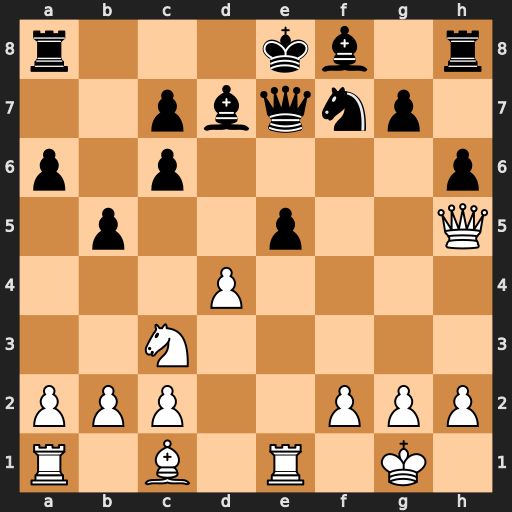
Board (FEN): r3kb1r/2pbqnp1/p1p4p/1p2p2Q/3P4/2N5/PPP2PPP/R1B1R1K1
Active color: w
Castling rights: kq
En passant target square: -
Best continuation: Rxe5 Be6 d5 cxd5 Nxd5